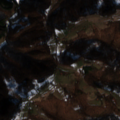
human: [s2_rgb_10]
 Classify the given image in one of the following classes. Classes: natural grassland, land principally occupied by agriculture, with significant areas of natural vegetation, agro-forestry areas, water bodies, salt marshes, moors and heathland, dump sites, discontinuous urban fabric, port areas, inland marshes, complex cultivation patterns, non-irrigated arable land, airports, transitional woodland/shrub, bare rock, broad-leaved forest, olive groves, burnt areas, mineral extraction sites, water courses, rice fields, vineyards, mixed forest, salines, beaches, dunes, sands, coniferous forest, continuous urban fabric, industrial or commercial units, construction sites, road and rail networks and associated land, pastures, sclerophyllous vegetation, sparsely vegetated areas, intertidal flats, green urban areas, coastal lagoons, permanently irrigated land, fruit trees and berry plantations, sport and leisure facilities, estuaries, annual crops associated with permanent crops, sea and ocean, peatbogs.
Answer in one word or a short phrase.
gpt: complex cultivation patterns, land principally occupied by agriculture, with significant areas of natural vegetation, broad-leaved forest, coniferous forest